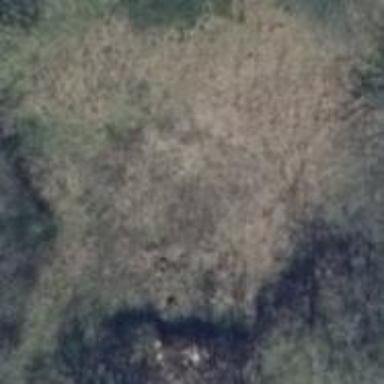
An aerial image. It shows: Open area covered with grass.